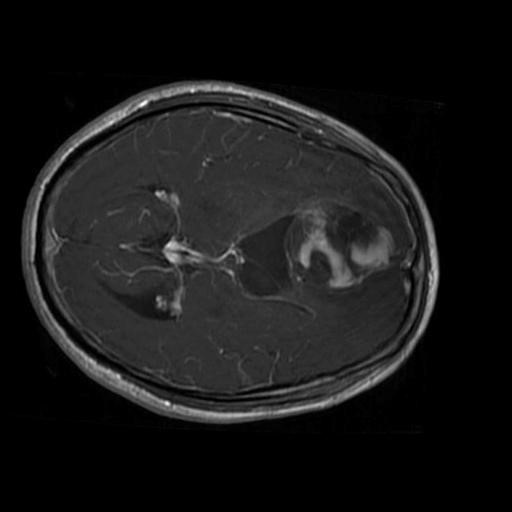
Label: brain_glioma